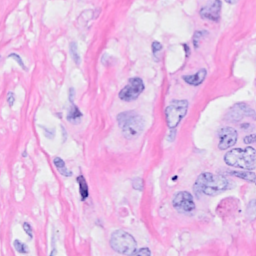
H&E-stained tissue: Breast